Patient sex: M
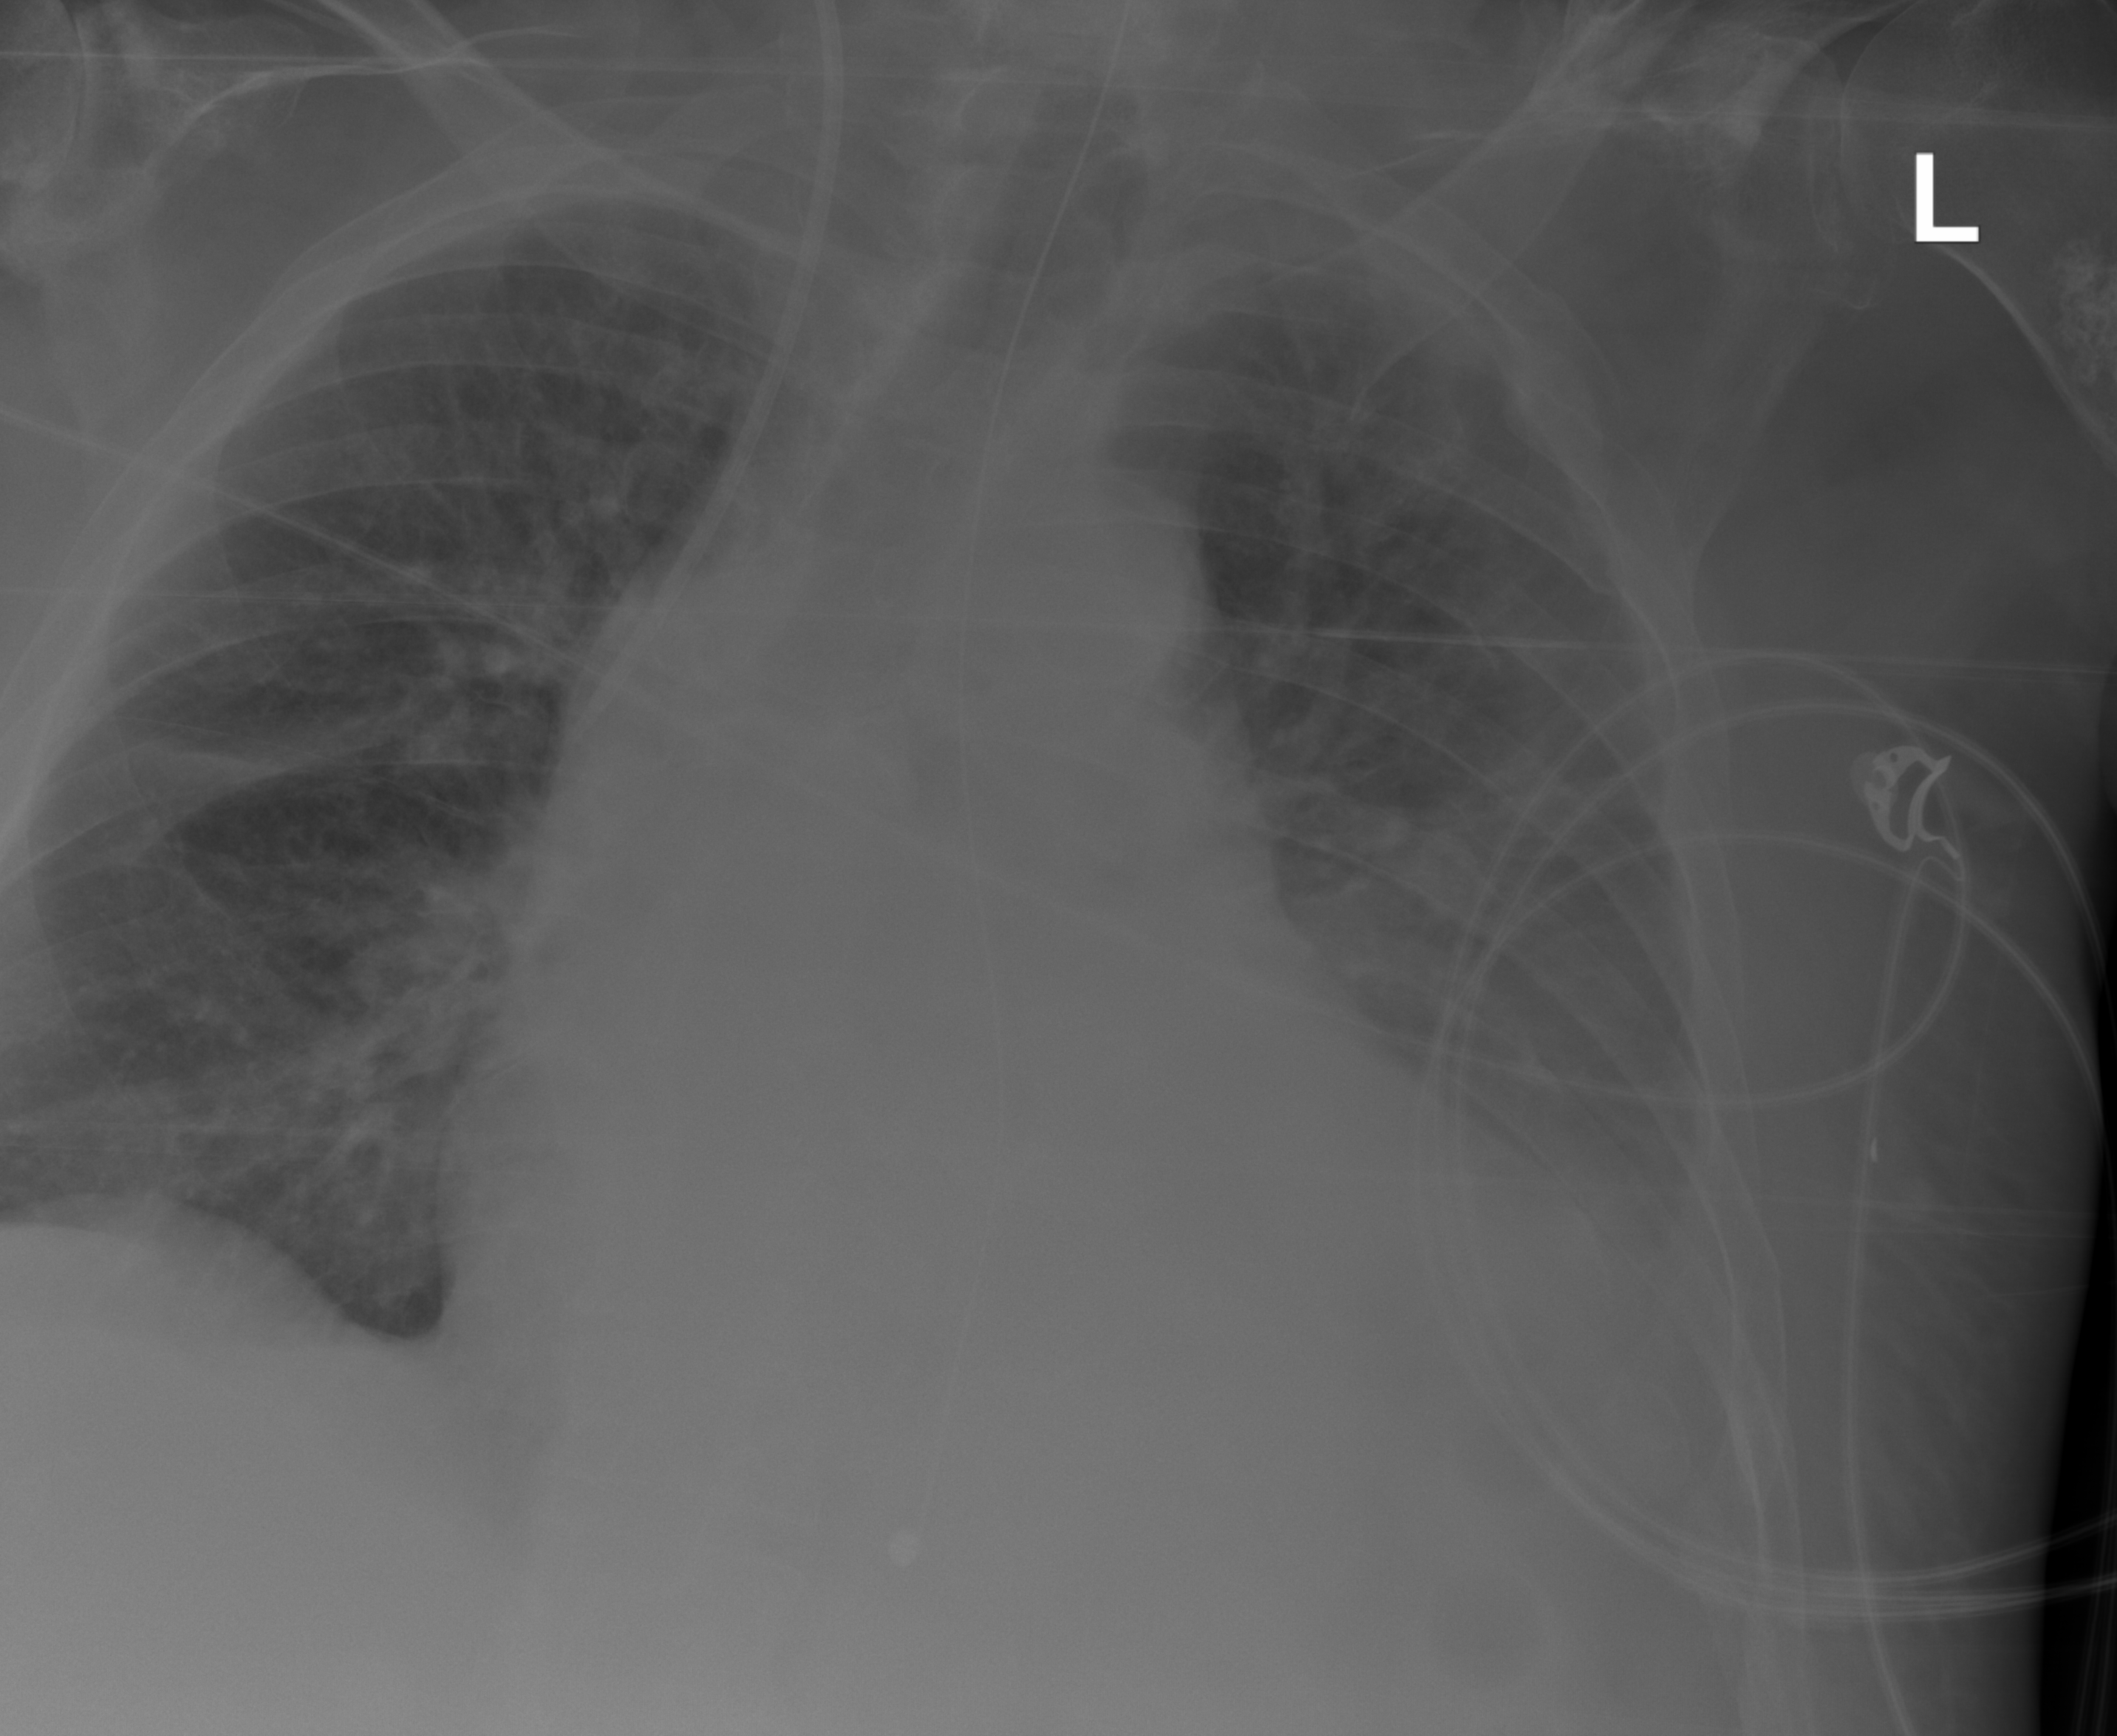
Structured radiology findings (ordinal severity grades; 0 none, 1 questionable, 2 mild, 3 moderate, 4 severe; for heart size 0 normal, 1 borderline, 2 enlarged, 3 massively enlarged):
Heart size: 0
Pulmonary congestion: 0
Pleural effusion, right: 0
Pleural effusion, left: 2
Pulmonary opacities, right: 0
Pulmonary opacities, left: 1
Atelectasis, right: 0
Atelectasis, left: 2